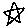
Label: star